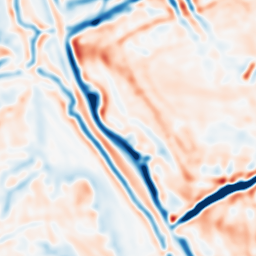
Category: multiscale
Decomposition family: dog
Decomposition parameters: sigma_low: 3
sigma_high: 5
Upsampling method: bilinear
Upsampling parameters: scale: 2
Upsampling scale: 2